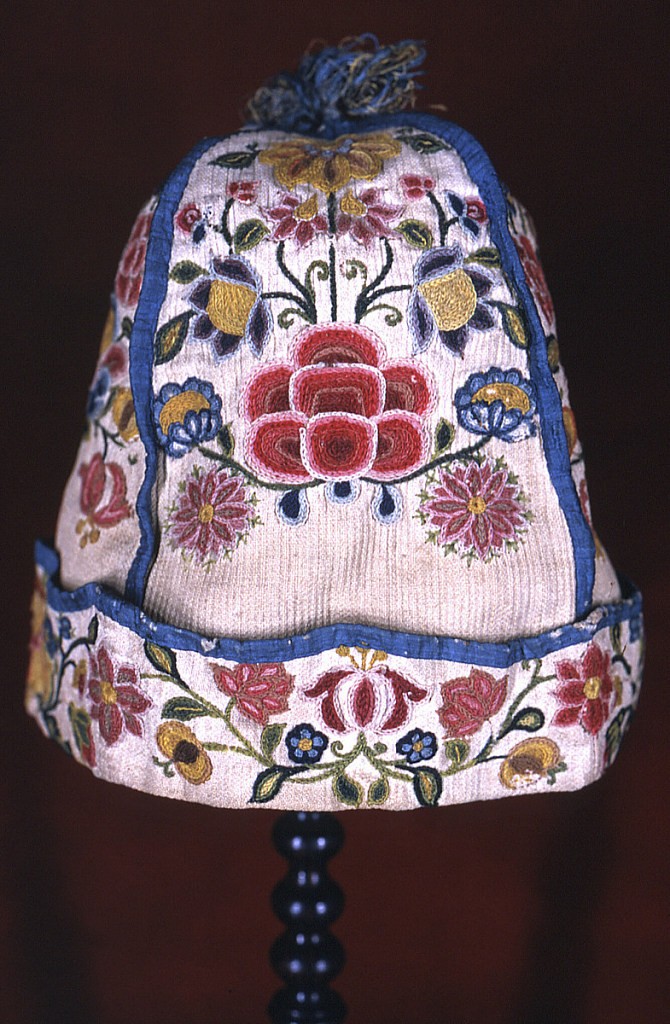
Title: Nightcap
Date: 18th century
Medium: wool embroidery on linen and cotton ground, silk binding, silk and metallic tassel Technique: embroidered using chain, buttonhole and stem stitches on plain weave Label: linen and cotton embroidered with wool in chain, buttonhole and stem stitches; silk binding, silk and metallic tassel
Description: Man's nightcap made of four panels of undyed ribbed cotton with fairly deep cuff, piped along four seams and top of cuff with blue silk; topped with silk and metallic tassel.  Embroidered with bright crewel wool yarns in chain stitch with symmetrical flower spray in each panel, floral scroll along cuff.  Unlined.